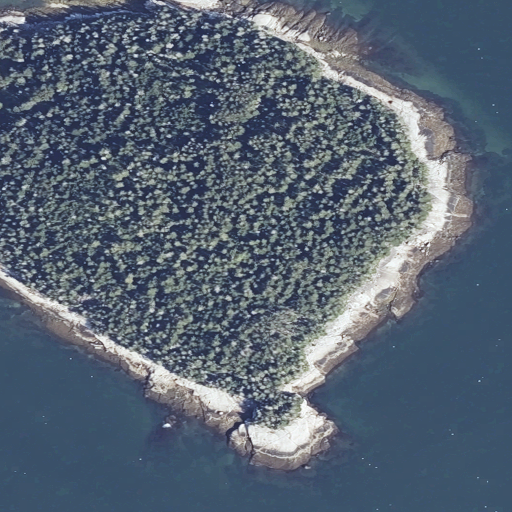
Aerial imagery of island in Maine named Millet Island containing open water, evergreen forest, barren land, and herbaceous wetlands